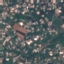
Land use / land cover class: Residential